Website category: game
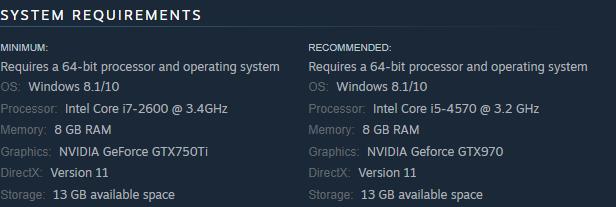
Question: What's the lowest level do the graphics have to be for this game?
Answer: NVIDIA GeForce GTX750Ti

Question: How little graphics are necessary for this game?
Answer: NVIDIA GeForce GTX750Ti

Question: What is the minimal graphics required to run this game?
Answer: NVIDIA GeForce GTX750Ti

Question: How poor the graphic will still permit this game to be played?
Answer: NVIDIA GeForce GTX750Ti

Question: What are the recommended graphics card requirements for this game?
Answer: NVIDIA Geforce GTX970

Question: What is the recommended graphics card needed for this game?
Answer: NVIDIA Geforce GTX970

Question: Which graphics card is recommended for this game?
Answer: NVIDIA Geforce GTX970

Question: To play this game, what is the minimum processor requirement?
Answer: Intel Core i7-2600 @ 3.4GHz

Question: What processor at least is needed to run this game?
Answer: Intel Core i7-2600 @ 3.4GHz

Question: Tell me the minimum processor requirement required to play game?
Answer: Intel Core i7-2600 @ 3.4GHz

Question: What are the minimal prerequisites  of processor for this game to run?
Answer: Intel Core i7-2600 @ 3.4GHz

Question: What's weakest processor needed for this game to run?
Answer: Intel Core i7-2600 @ 3.4GHz

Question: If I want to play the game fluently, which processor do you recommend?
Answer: Intel Core i5-4570 @ 3.2 GHz

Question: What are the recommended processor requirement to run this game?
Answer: Intel Core i5-4570 @ 3.2 GHz

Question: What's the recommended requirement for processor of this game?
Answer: Intel Core i5-4570 @ 3.2 GHz

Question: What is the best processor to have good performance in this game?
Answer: Intel Core i5-4570 @ 3.2 GHz

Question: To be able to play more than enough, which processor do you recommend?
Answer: Intel Core i5-4570 @ 3.2 GHz